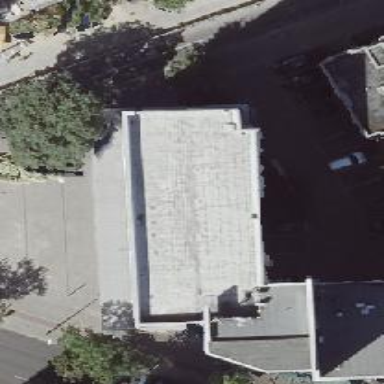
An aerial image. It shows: Furniture shop.